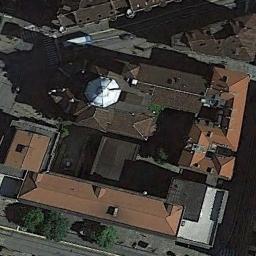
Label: church